Question: I have just downloaded and installed Android Studio. Right after it starts for the first time, it displays the following dialog:

Apparently, the installer from the website only installed 0.2.0. When I click , it just sends me to <URL> where there's no download link for me to find.
So, where do I get the latest version?
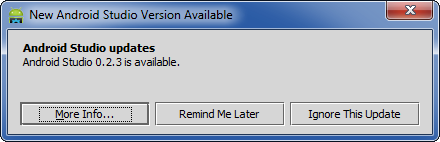
Answer: I noticed that I would get a completely different dialog on another machine.

The machine where I noticed the problem was connected to the internet via cable and the WiFi was turned off. As soon as I turned on the WiFi, I would get the same update dialog.